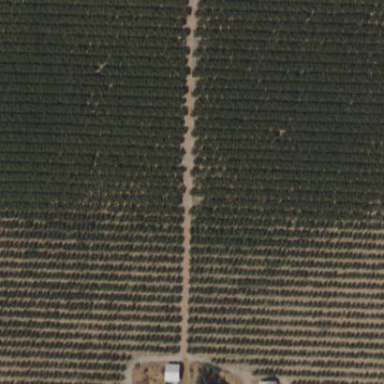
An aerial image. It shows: Orchard filled with nectarine trees.